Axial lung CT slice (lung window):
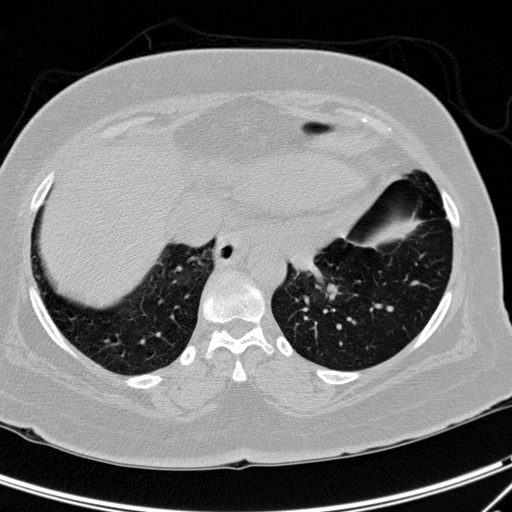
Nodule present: no